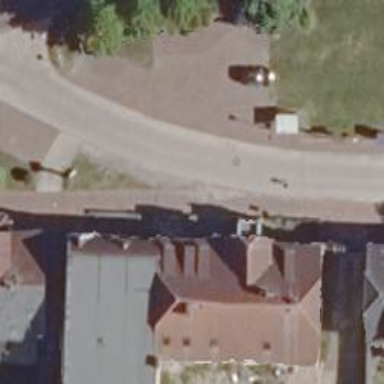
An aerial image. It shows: Paved residential road.